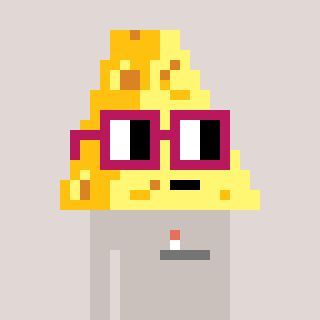
a pixel art character with square dark red glasses, a cheese-shaped head and a foggrey-colored body on a warm background